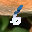
Label: 6